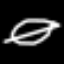
Label: leaf